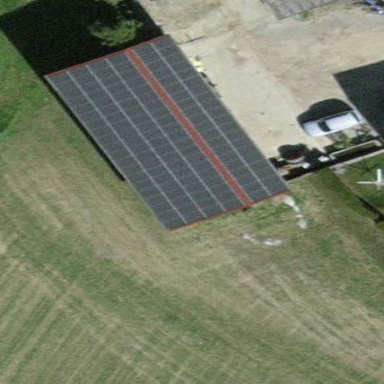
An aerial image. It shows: Solar-powered generator using photovoltaic technology. This small installation generates electricity through solar photovoltaic panels.